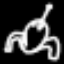
Label: frog